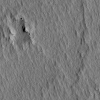
Atmospheric dust classification: not_dusty